I will show an image sequence of human cooking. I have annotated the images with numbered circles. Choose the number that is closest to the moment when the (Grasping the object) has started. You are a five-time world champion in this game. Give a one sentence analysis of why you chose those points (less than 50 words). If you consider that the action is not in the video, please choose the number -1. Provide your answer at the end in a json file of this format: {"points": []}
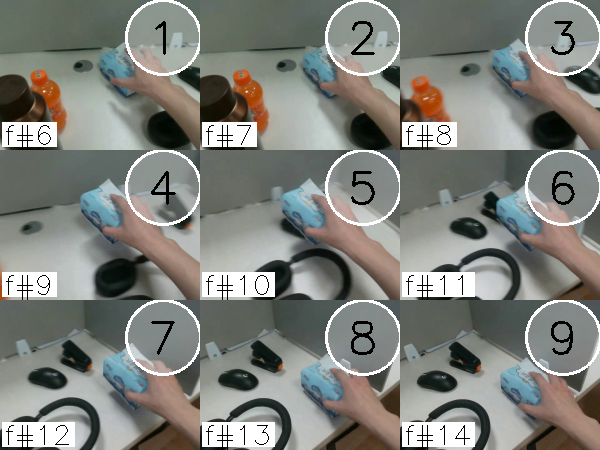
Frame 2 shows the clearest moment of hand-object contact.
{"points": [2]}